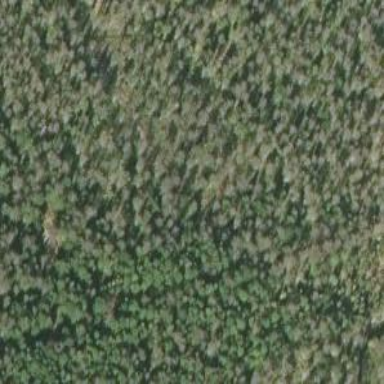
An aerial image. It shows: Woodland consisting mainly of needle-leaved trees.